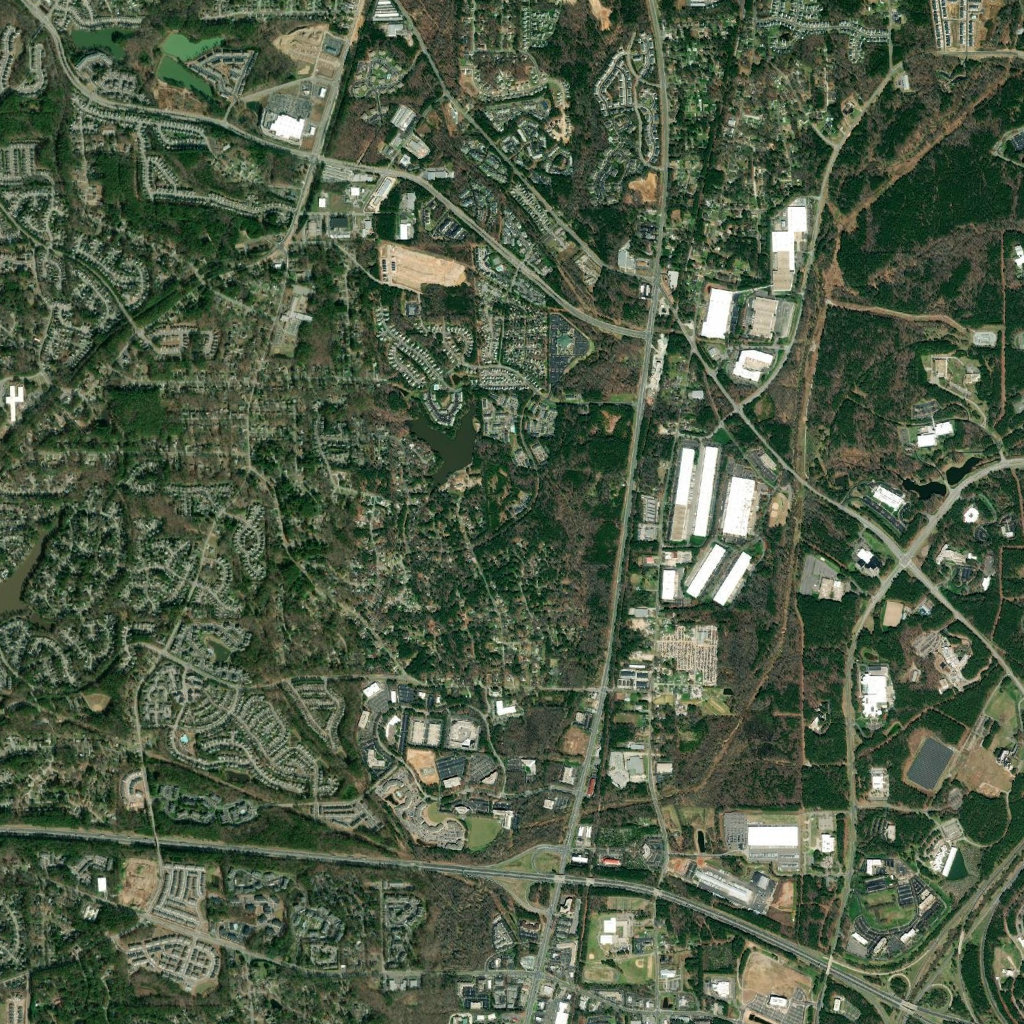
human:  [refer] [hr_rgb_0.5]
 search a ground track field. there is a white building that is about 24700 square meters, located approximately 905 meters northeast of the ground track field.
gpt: <box>[[56, 94, 60, 95, 0]]</box>